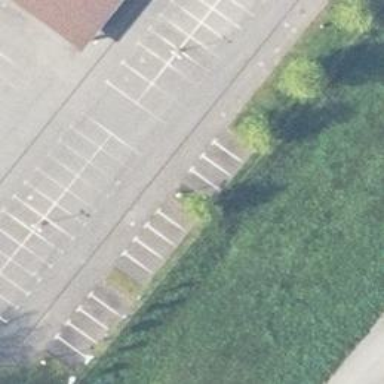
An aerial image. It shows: Road serving as parking aisle.